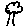
Label: tree